Question: my name is Ihsan, sorry for my English if it's not understandable,
I need help to create a shade or to fill the area between these two dashed lines as my forecast "interval"

My data is (as ts object):
'''
ts
Jan Feb Mar Apr May Jun Jul Aug Sep Oct Nov Dec
2018 0 208 112 39 65 38 17 54 105 0 66 24
2019 0 0 69 421 0 0 0 0 0 0 0 10
'''
My code is:
'''
library('tsintermittent')
ts <- structure(
c(0L, 208L, 112L, 39L, 65L, 38L, 17L, 54L, 105L, 0L, 66L, 24L,
0L, 0L, 69L, 421L, 0L, 0L, 0L, 0L, 0L, 0L, 0L, 10L),
.Tsp = c(2018, 2019 + 11/12, 12), class = 'ts'
)
crost.frc <- crost(ts,h=3,w=NULL,init="mean",nop=1,type="croston",
cost=c("mae","mse"),init.opt = F,
outplot = F,opt.on = F,na.rm = F)
tsobj <- ts(c(ts,rep(NA,3)),frequency=12,start=c(2018,1))
fit <- ts(crost.frc$frc.in,frequency=12,start=c(2018,1))
y <- ts(c(fit,crost.frc$frc.out),frequency=12,start=c(2018,1))
upconfint <- ts(c(rep(NA,23),fit[24],y[25:27]+1.96*sd(ts-na.omit(fit))),
frequency=12,start=c(2018,1))
lowconfint <- ts(c(rep(NA,23),fit[24],y[25:27]-1.96*sd(ts-na.omit(fit))),
frequency=12,start=c(2018,1))
#Plot Forecast - Croston
plot(tsobj,pch=16,type="o",main="Metode Croston",xlab="Periode",ylab="Demand")
points(y,pch=1,type="o",col="purple")
points(upconfint,type="l",lty=3,col="grey",lwd=2)
points(lowconfint,type="l",lty=3,col="grey",lwd=2)
points(fit,pch=1,type="o",col="red")
legend("topleft", legend=c("Aktual","Fit","Forecast","Interval"),
col=c("black","red","purple","grey"), lty=c(1,1,1,2), cex=0.8)
'''
I'm really looking forward to your suggestion, thank you!
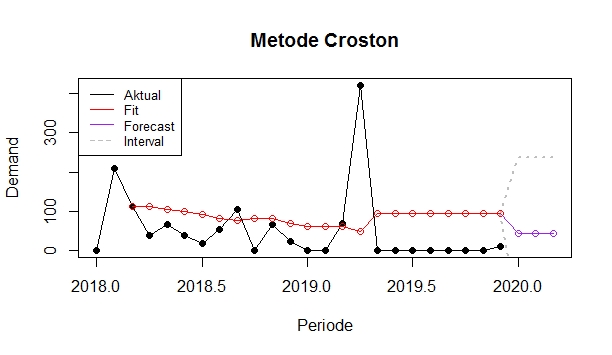
Answer: I never work with time series so this could be the hard way.
If you have data like this
'''
x <- 1:5
y <- 1:5
'''
Then your call to 'polygon' should look like this
'''
polygon(c(x, rev(x)), c(y, rev(y)))
'''
To get the x-values, what is used in 'stats:::lines.ts' is 'time(ts)' where 'ts' is each of your 'upconfint' and 'lowconfint'.
But you're going to have to re-order your plotting if you want the confidence interval drawn under the other parts:
'''
plot(tsobj,pch=16,type="o",main="Metode Croston",xlab="Periode",ylab="Demand")
xx <- c(time(upconfint), rev(time(lowconfint)))
yy <- c(upconfint, rev(lowconfint))
polygon(xx, yy, col = 'grey95', border = NA)
points(upconfint,type="l",lty=3,col="grey",lwd=2)
points(lowconfint,type="l",lty=3,col="grey",lwd=2)
points(y,pch=1,type="o",col="purple")
points(fit,pch=1,type="o",col="red")
legend("topleft", legend=c("Aktual","Fit","Forecast","Interval"),
col=c("black","red","purple","grey"), lty=c(1,1,1,2), cex=0.8)
'''
<URL>